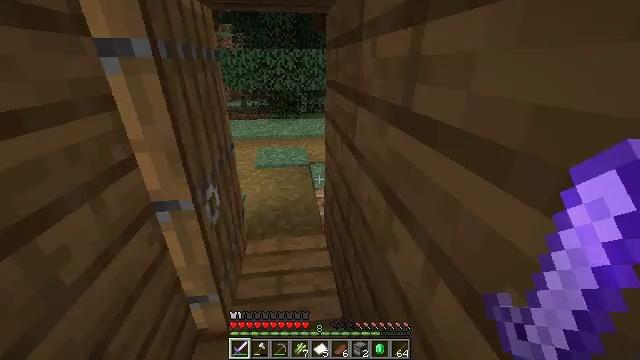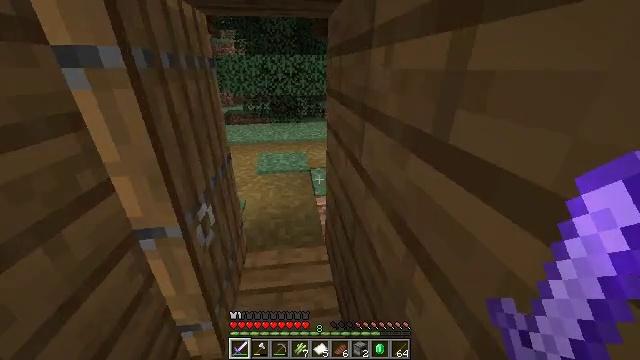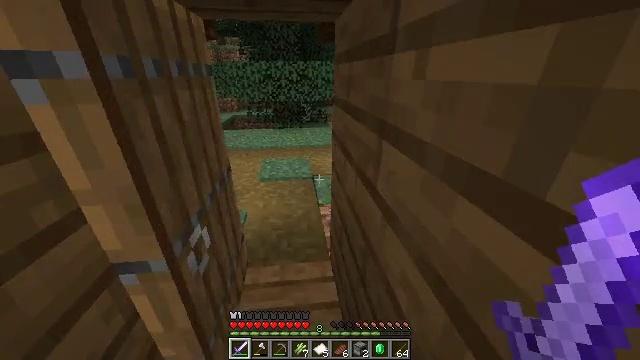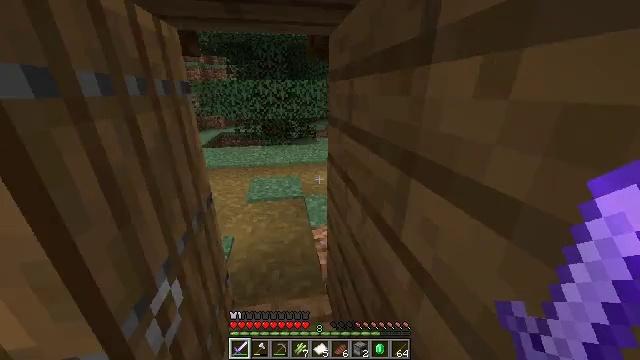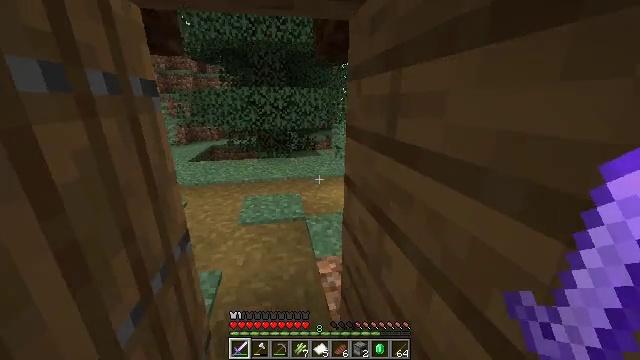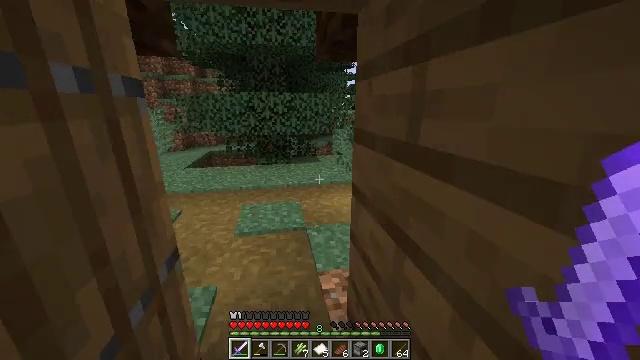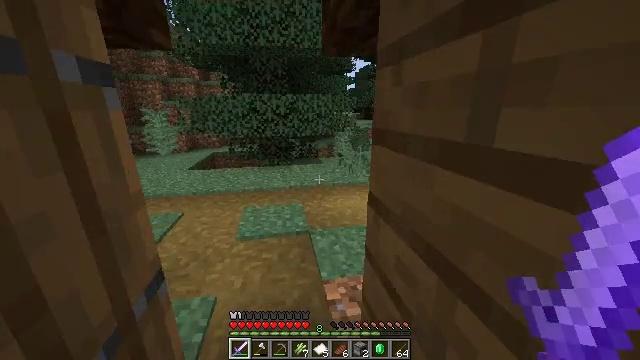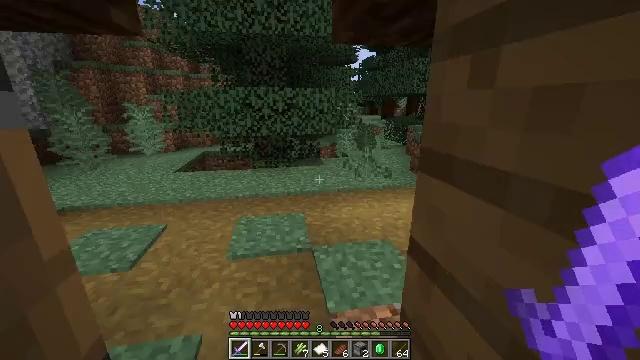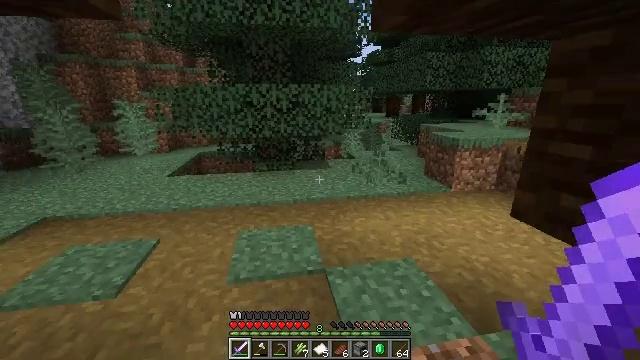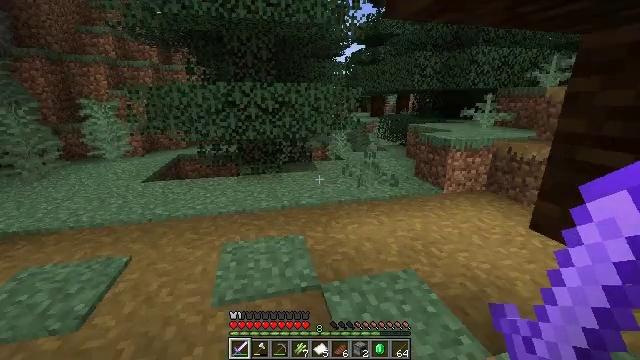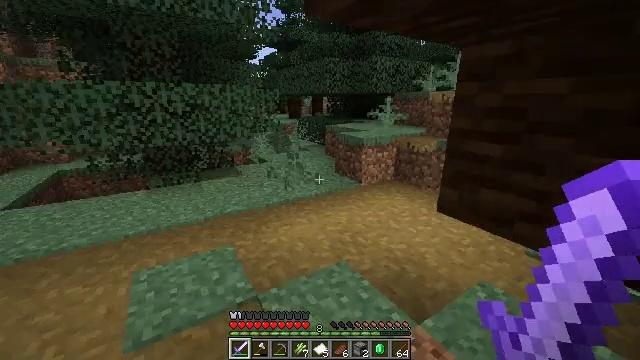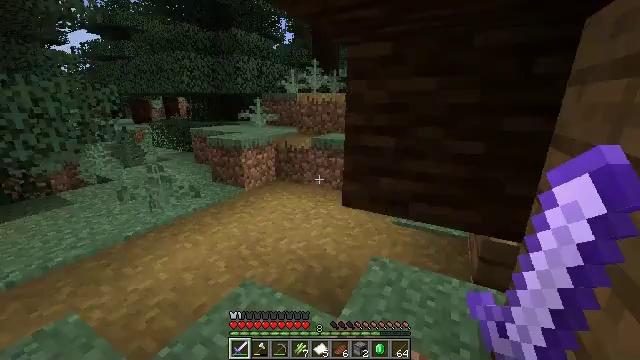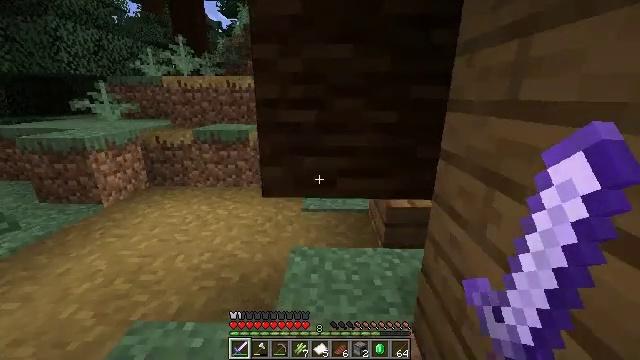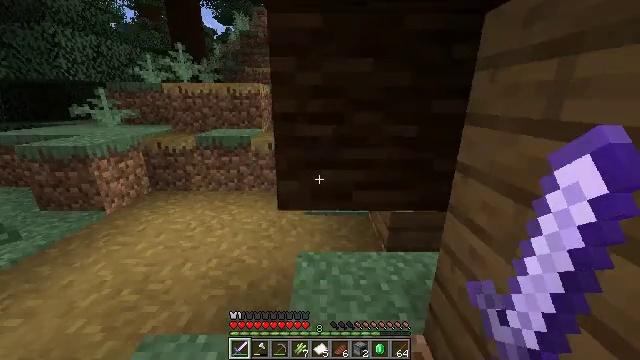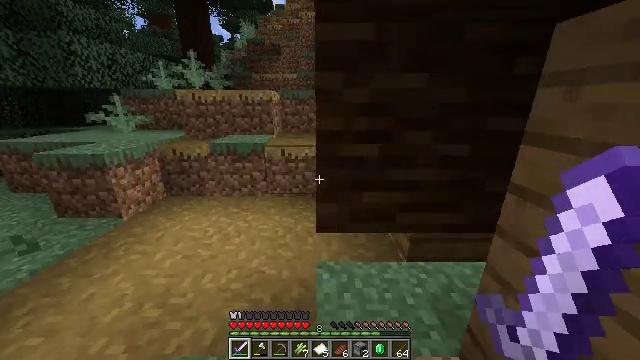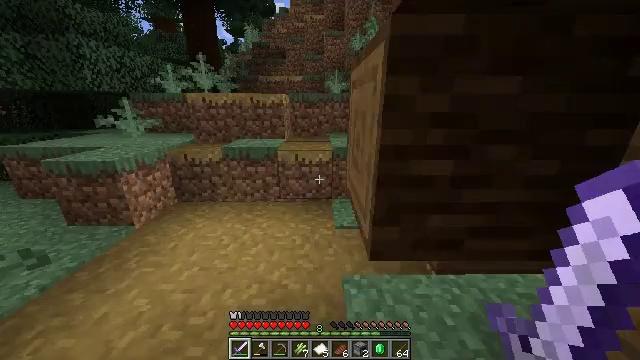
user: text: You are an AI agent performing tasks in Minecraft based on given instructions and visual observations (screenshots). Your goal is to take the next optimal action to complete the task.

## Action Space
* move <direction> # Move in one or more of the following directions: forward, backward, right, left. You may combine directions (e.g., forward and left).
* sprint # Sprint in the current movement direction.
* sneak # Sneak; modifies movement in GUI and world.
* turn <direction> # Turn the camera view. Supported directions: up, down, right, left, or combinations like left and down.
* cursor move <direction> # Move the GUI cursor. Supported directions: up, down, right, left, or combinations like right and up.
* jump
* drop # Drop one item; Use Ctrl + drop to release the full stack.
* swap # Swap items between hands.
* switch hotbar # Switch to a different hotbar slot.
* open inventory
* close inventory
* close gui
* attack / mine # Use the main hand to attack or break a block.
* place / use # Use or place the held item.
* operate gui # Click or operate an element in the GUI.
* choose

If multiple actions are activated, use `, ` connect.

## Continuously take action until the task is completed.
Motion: motion action
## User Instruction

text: Shatter the glass pane with a tool.
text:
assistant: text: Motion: move forward, sprint
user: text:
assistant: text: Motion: move forward, sprint
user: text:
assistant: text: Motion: move forward, sprint, turn right and up
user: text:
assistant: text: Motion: move forward, sprint, turn up
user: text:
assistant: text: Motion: move forward, sprint, turn up
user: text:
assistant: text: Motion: move forward, sprint
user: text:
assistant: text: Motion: move forward and move left, sprint
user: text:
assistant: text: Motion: move forward and move left, sprint
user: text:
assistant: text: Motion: move forward and move left, sprint, turn right
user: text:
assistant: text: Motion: move forward and move left, sprint, turn right
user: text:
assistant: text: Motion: move forward and move left, sprint, turn right
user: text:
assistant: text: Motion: move forward and move left, sprint, turn right and down
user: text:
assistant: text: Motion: move forward and move left, sprint, turn right
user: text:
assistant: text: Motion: move forward and move left, sprint
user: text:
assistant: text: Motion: move forward and move left, sprint
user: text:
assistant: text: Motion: move forward and move left, sprint, turn left
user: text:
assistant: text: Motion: move forward and move left, sprint
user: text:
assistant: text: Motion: move forward and move left, sprint, turn right
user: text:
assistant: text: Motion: move forward and move left, sprint, turn right and up
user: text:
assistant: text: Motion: move forward and move left, turn right and up
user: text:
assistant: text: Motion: move forward and move left, turn right and up
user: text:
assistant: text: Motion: move forward, turn right and up
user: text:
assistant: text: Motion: move forward, turn right and up
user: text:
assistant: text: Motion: move forward, turn right and up
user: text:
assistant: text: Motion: move forward, sprint
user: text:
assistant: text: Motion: move forward, sprint
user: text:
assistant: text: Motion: move forward and move left, sprint, turn right and up
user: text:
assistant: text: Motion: move forward and move left, sprint, turn right and up
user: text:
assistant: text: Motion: move forward, sprint, turn right
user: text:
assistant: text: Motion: move forward, sprint, turn right